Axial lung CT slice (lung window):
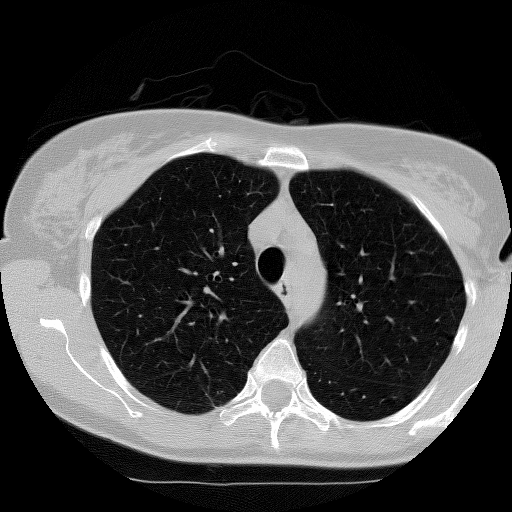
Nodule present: no